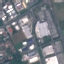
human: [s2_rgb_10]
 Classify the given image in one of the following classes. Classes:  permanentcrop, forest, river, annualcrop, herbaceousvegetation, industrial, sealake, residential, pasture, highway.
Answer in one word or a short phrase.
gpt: Industrial